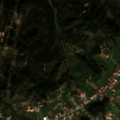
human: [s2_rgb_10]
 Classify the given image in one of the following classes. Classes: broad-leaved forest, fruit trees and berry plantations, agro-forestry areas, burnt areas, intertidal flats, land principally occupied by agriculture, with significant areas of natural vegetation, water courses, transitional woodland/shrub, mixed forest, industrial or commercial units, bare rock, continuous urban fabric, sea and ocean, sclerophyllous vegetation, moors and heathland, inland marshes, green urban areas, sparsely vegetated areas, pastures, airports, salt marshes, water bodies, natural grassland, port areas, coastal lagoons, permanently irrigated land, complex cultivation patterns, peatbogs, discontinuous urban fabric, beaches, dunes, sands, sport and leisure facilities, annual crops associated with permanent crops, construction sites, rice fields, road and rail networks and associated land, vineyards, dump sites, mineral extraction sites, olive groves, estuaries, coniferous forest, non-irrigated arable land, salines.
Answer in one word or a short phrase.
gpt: discontinuous urban fabric, complex cultivation patterns, mixed forest, transitional woodland/shrub